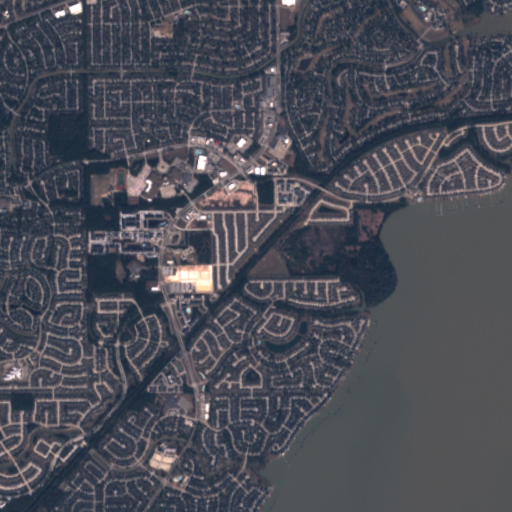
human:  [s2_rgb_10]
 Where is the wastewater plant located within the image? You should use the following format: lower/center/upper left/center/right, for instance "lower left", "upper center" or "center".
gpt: The wastewater plant is located in the center of the image.
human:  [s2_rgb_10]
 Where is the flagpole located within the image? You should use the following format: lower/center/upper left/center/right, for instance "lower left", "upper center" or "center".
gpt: The flagpole is located in the upper left of the image.
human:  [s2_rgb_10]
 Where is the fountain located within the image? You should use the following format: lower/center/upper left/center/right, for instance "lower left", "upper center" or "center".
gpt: The fountain is located in the lower center of the image.
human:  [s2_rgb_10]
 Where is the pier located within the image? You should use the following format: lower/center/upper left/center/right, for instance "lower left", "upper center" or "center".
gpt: The pier is located in the lower right of the image.
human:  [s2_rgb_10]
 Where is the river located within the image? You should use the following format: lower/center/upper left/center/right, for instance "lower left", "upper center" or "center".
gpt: The river is located in the right of the image.
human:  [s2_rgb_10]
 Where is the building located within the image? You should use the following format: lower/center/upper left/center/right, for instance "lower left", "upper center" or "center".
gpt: There is no building in the image.